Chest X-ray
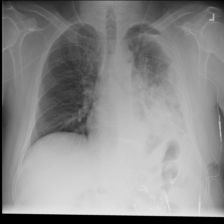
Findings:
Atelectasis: negative
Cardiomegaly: negative
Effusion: negative
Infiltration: negative
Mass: negative
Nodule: negative
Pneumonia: negative
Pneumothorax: negative
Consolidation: positive
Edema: negative
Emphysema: negative
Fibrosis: negative
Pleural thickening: negative
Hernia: negative